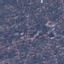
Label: Residential